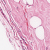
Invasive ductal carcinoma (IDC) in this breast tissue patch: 0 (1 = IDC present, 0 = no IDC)